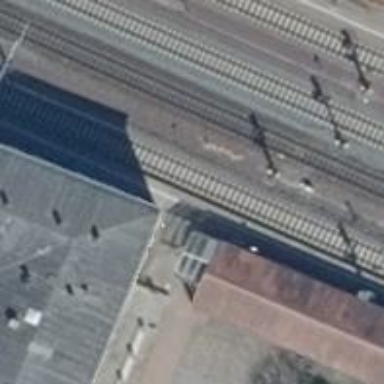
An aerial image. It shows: Platform edge at railway station.